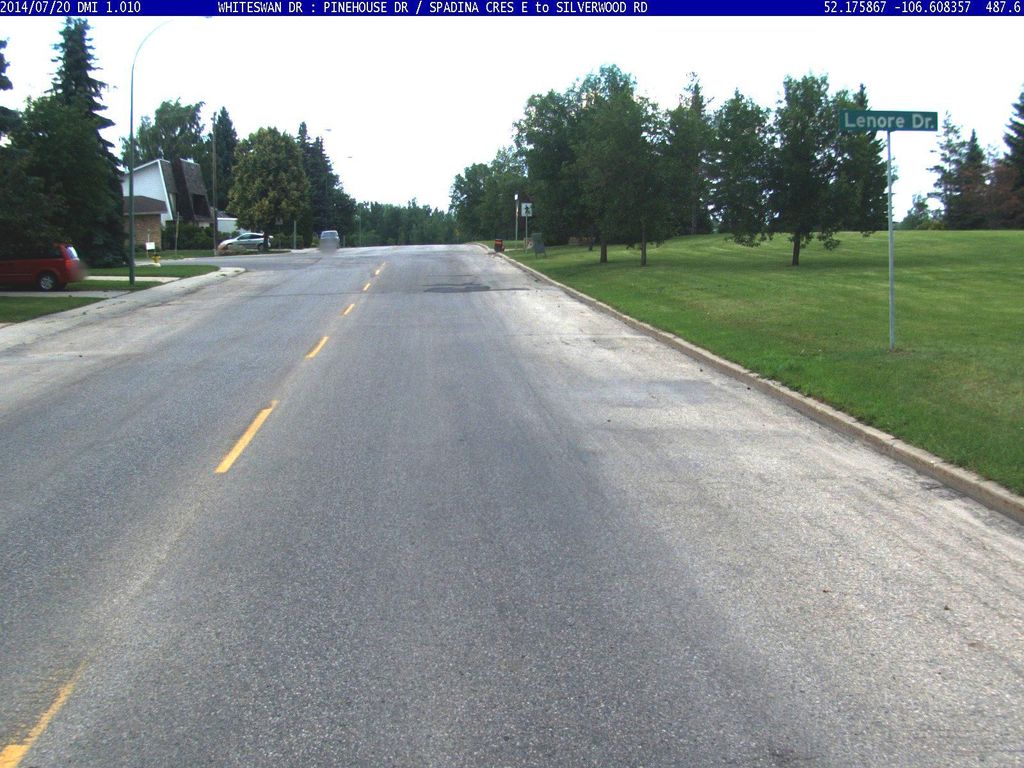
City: saskatoon